Question: I've got a page that should warn if the user tries to leave the page having unsaved data. This dialog means "You have unsaved data. Do you want to conitnue?"

The problem is that the form values go blank when the user clicks a link to move on and is presented with the dialog. I want to form values to stay in place so that the user actually can choose not to continue and then still have left what was entered to the form.
The way the code is now is that it keeps a flag for whether the form has dirty data and that is a hidden variable:
'<input type="hidden" name="saveStatus" value="<%=saveStatus%>" />'
Touching the form sets this hidden variables with 'onclick'and 'onkeypressed'.
On the server I've got some logic that checks whether data is dirty:
'''
public boolean returnToUnsavedData(ISessionHandler sessionHandler,
Action action) {
String saveStatus = sessionHandler.getRequestParameter("saveStatus");
if (saveStatus != null && !saveStatus.trim().equals("")) {
setHasUnsavedData(true);
} else {
setHasUnsavedData(false);
}
if (hasUnsavedData()) {
if (!"menuHasUnsavedDataOk".equalsIgnoreCase(action
.getActionCommand())
&& !action.getActionName().equals("Administrera")) {
ResourceBundle messages = ResourceBundle.getBundle("messages");
UserMessage um;
if (action.getActionCommand().equals("fastsearch")) {
um = new ExtendedUserMessage(
messages.getString("PV24"), UserMessage.TYPE_WARNING,
"Varning", action.getActionName(),
action.getActionCommand(), sessionHandler.getRequest().getParameter("fastsearch"));
} else {
um = new ExtendedUserMessage(
messages.getString("PV24"), UserMessage.TYPE_WARNING,
"Varning", action.getActionName(),
action.getActionCommand());
}
action.addUserMessage(um);
action.setReturnPage(action.getCurrPage());
setLatestActionTarget(action.getActionTarget());
return true;
} else {
setHasUnsavedData(false);
}
}
return false;
}
'''
I suppose this is where I could check serverside for the variables and repopulate everything and then use a technique like above with the hidden variable to keep form values.
Do you think that this idea will work or can you present alternative solutions?
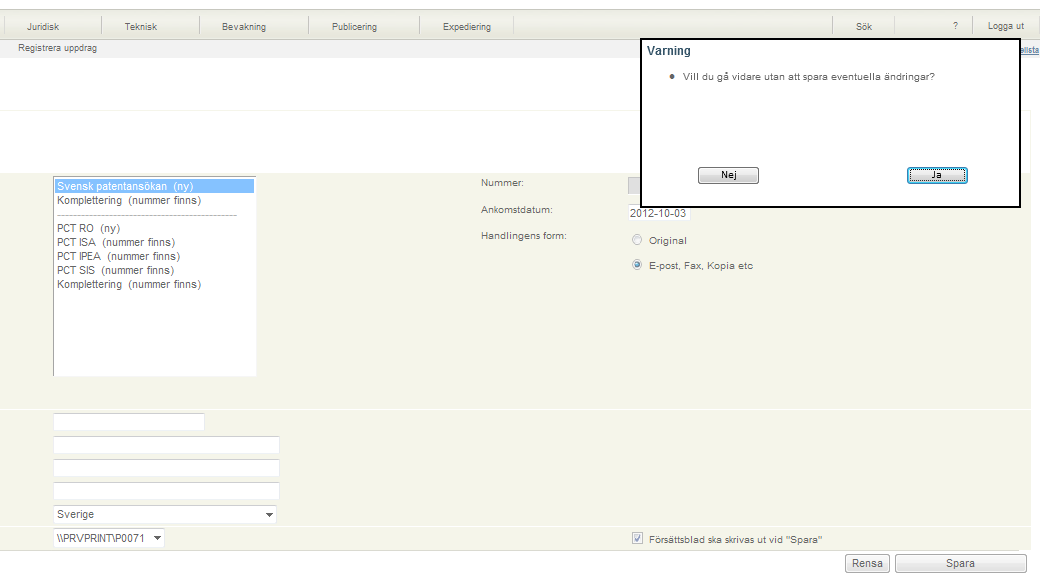
Answer: I don't think you need server-side involvement here, you can achieve this by using just 'javascript':
'''
<input type="hidden" id="saveStatus" name="saveStatus" value="<%= saveStatus %>"/>
'''
Register an observer before the page gets unloaded and check your 'saveStatus' variable in there:
'''
window.onbeforeunload = function() {
if (document.getElementById('saveStatus').value) {
return 'You have unsaved changes, are you sure you want to leave the page?');
}
};
'''
However, by using this you will not have your own 'custom' confirmation screen, the browser's built in confirmation will be used (similar to stack-overflow's).